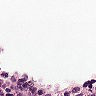
Metastatic tissue present: no